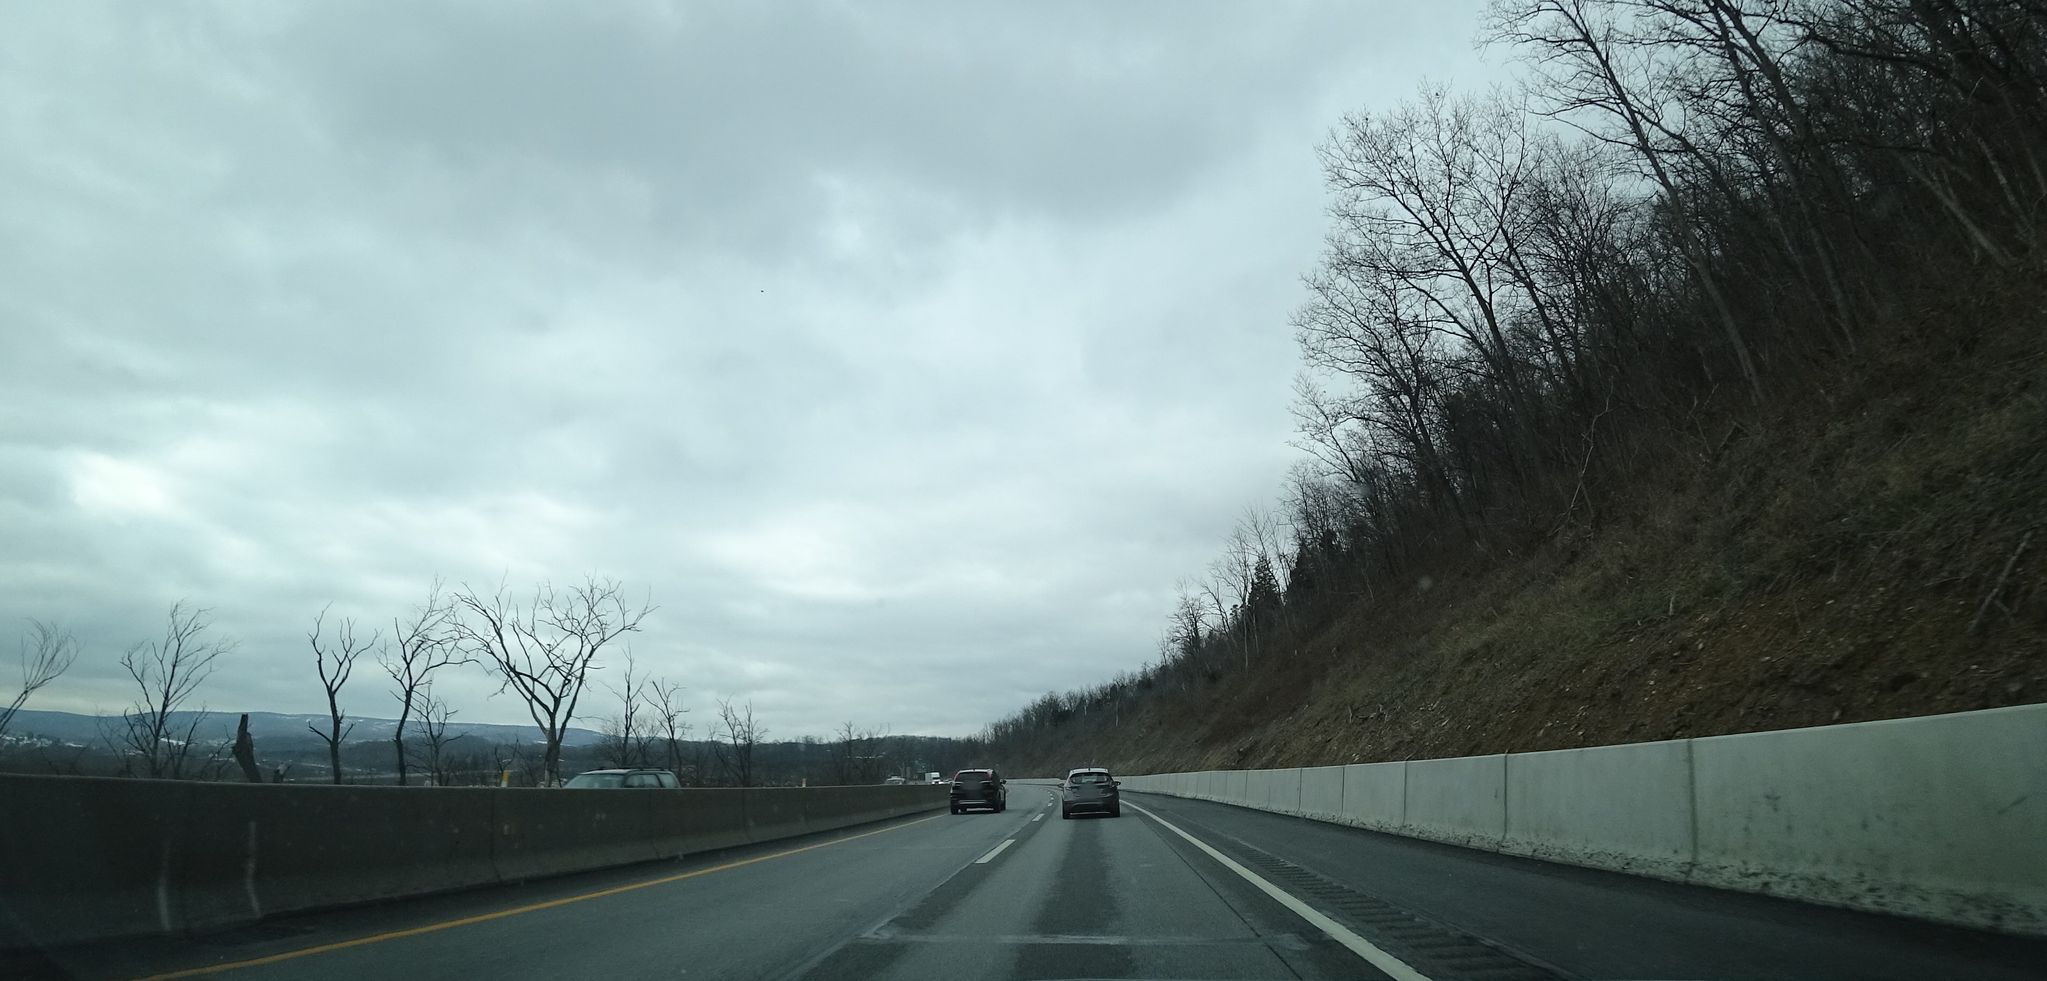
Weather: cloudy
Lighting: day
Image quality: good
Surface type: driving surface
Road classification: motorway
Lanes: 2
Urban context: very low density rural
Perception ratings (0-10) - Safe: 4.14, Lively: 0.63, Beautiful: 5.23, Boring: 7.48, Depressing: 5.31, Wealthy: 1.28